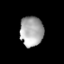
Tissue: lung
Cell type: T cells
Senescence score: 0.1889
Nuclear area (px): 688
Mean DAPI intensity: 167.631